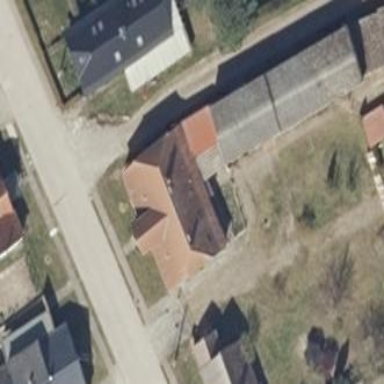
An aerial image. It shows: Building with half-hipped roof.